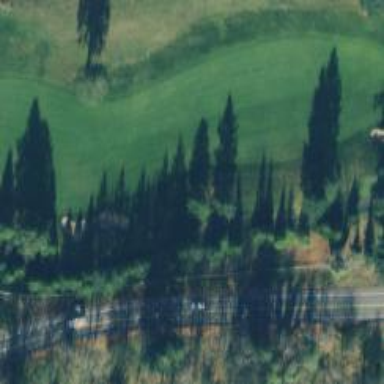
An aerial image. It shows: Area with grass used as rough in golf course.